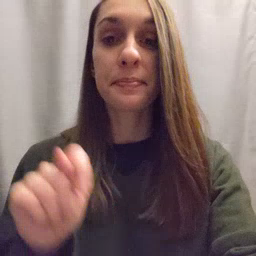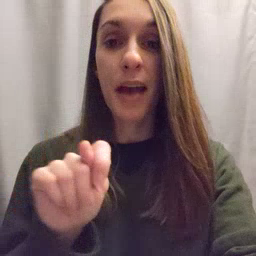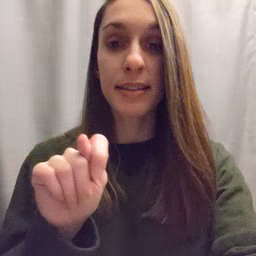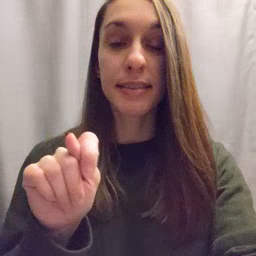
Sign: potty